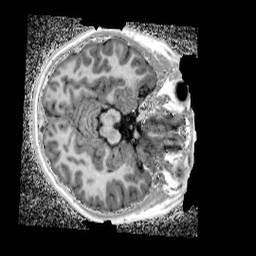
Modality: UNIT1_denoised
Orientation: axial
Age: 12
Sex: female
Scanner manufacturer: siemens
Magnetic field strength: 3 T
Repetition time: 4 s
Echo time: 0.00299 s